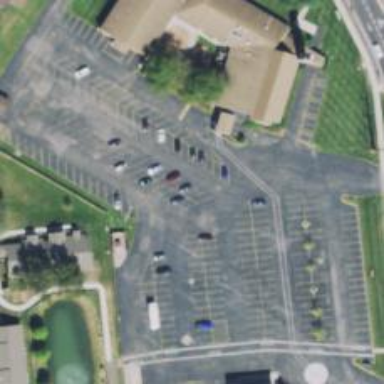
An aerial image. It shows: Parking area with surface parking facilities and park and ride service available.